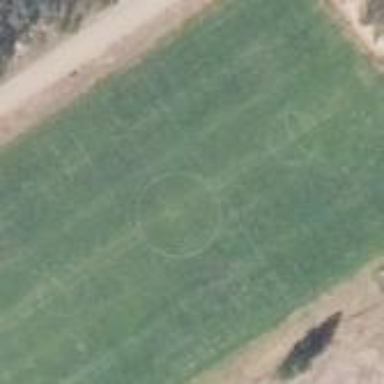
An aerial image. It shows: Grass pitch designated for soccer.